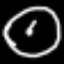
Label: clock